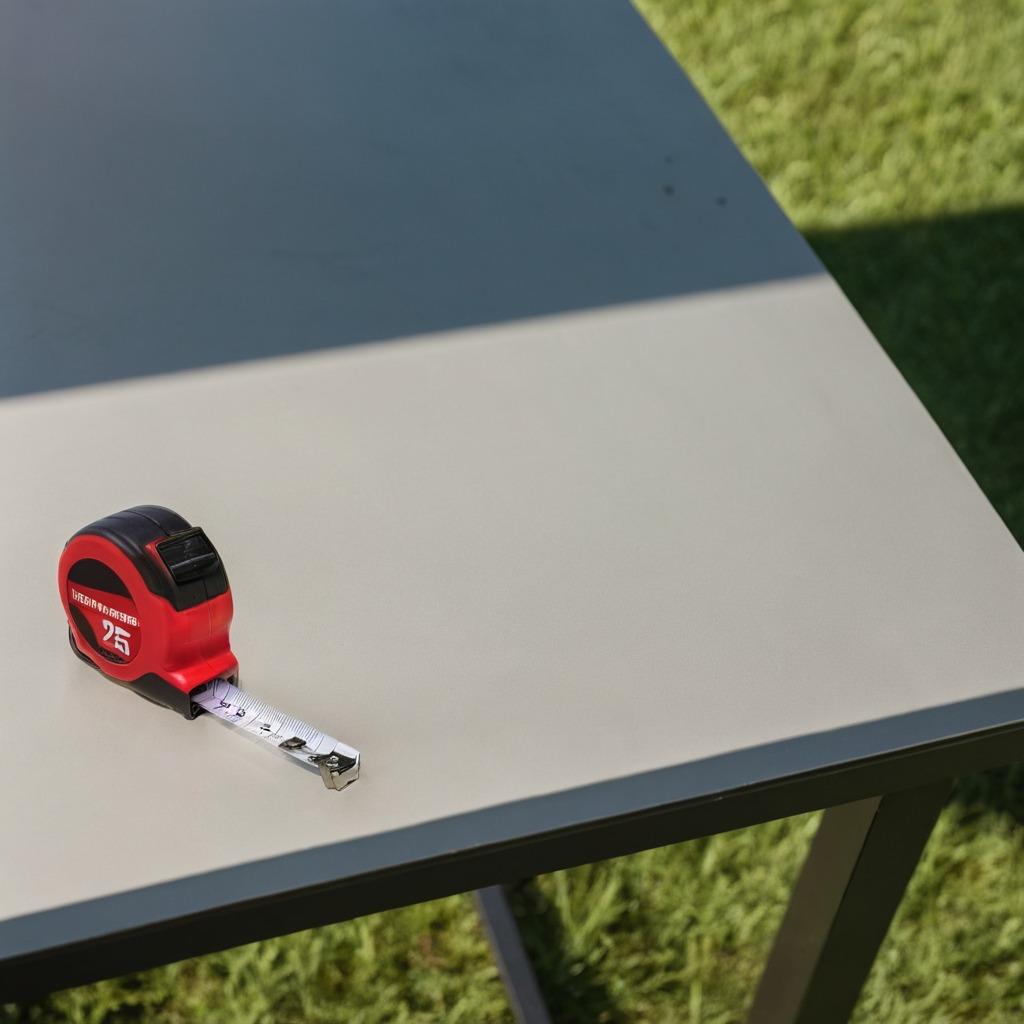
A measuring tape lies on a clean utility table in a temporary outdoor tool station afternoon light present textured surface